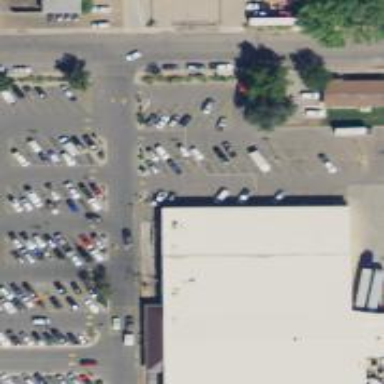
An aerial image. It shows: Retail building housing supermarket.